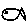
Label: fish